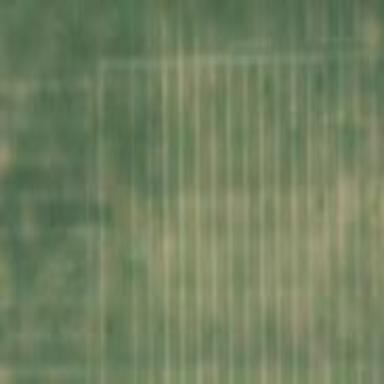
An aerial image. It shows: Pitch for American football.